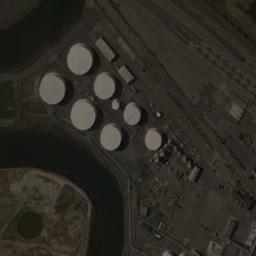
Label: storage tanks